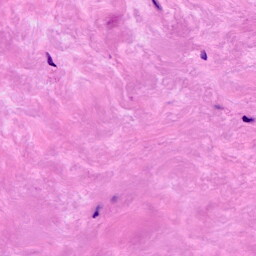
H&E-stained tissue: Breast